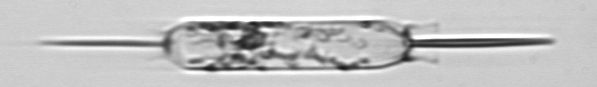
Label: Ditylum_brightwellii